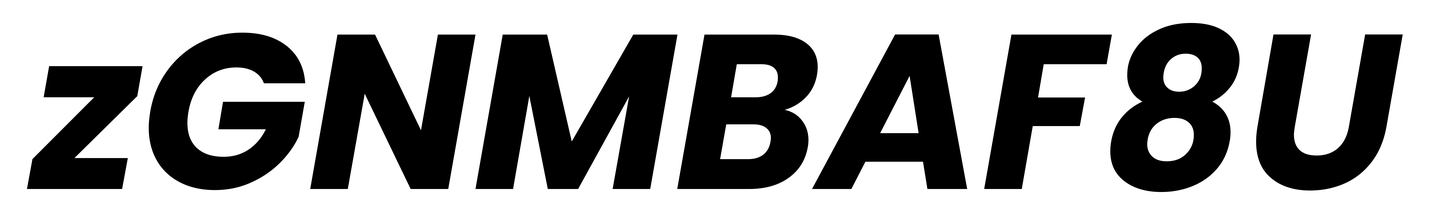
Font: Poppins-BoldItalic